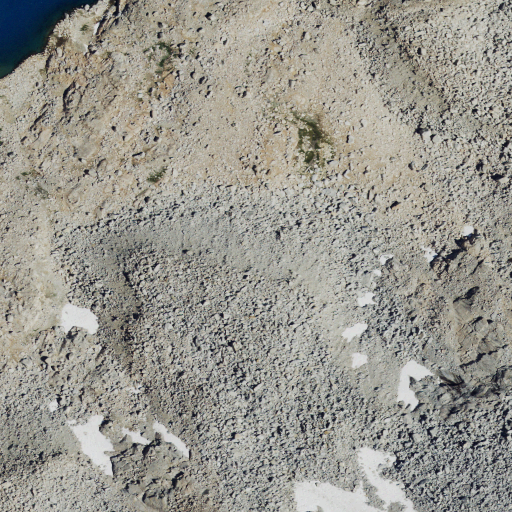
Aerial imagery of depression(s) in California named Goethe Cirque containing barren land, shrub, grassland, snow, and open water